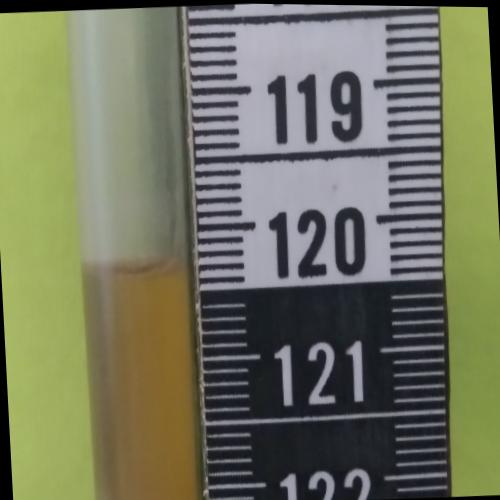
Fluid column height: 120.3 cm